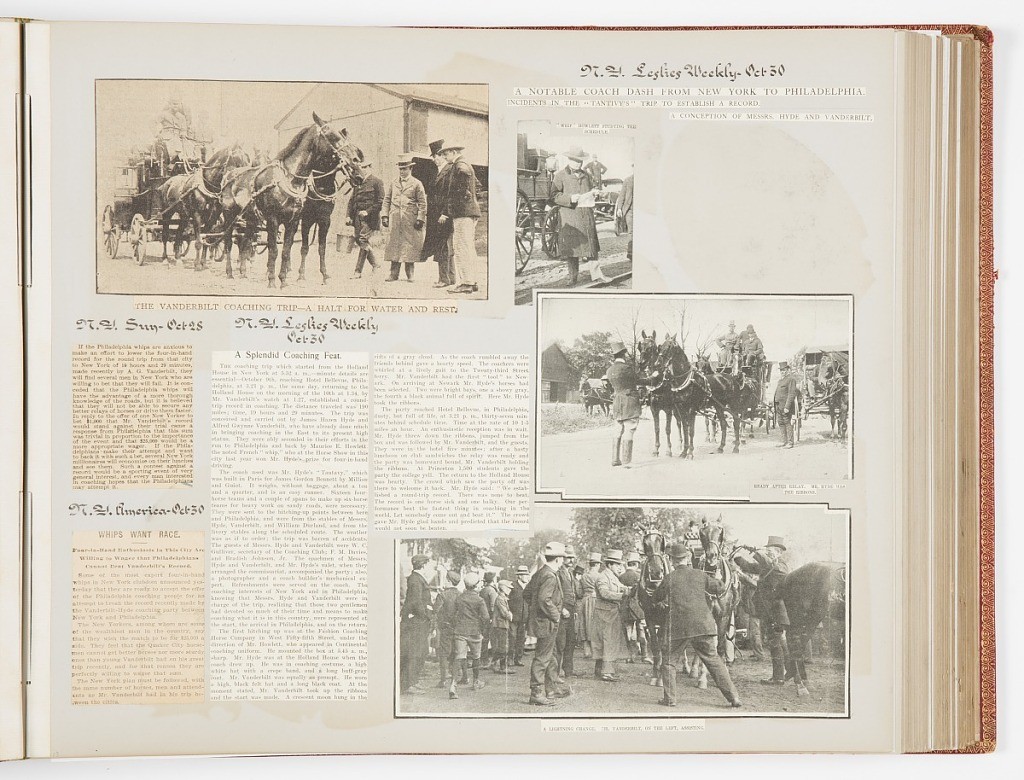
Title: Commemorative Scrapbook Documenting the 1901 Record Breaking Coach Race from New York City to Philadelphia and Back Again
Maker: James Hazen Hyde, American, 1876 - 1959
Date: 1901
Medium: Newspaper and magazine clippings mounted on heavy wove paper, annotated in pen and ink, bound in red leather with gilded lettering
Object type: Album Page
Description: Album of newspaper clippings describing the coach trip from New York to Philadelphia and return. The drivers were James H. Hyde and Alfred Vanderbilt.